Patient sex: M
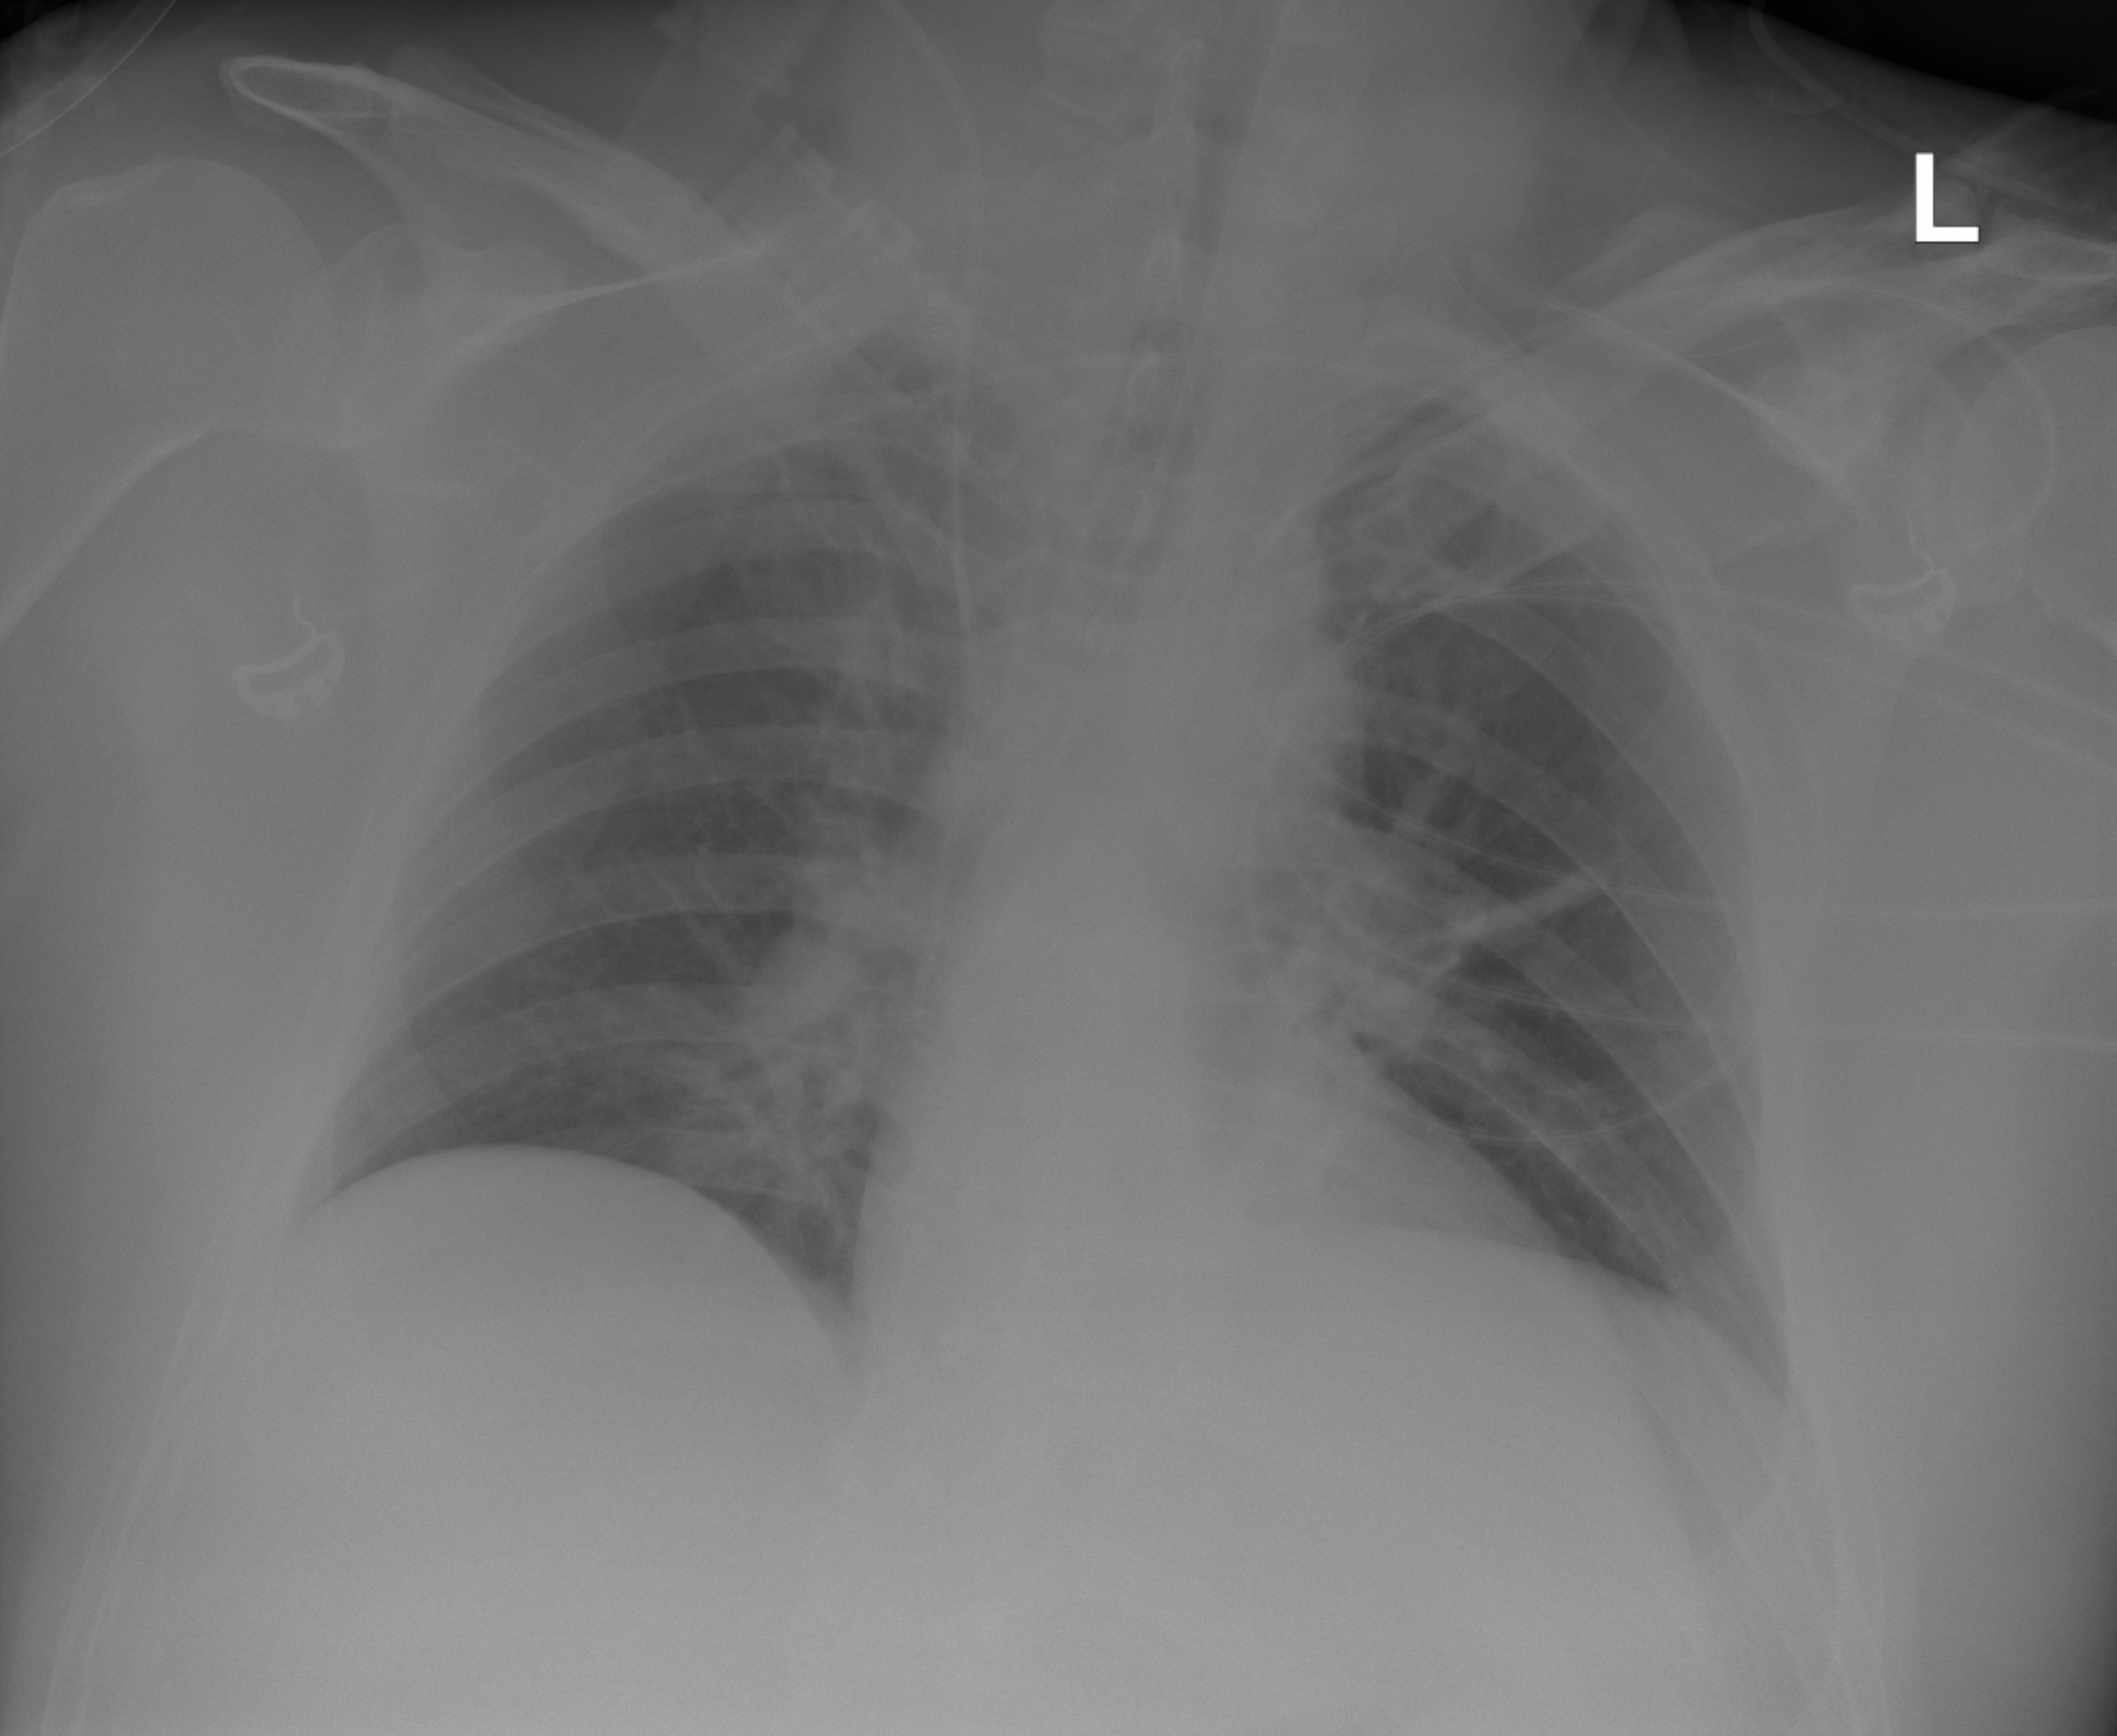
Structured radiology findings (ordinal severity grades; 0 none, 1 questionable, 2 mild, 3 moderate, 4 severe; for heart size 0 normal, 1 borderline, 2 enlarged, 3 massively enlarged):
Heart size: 0
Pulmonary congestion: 0
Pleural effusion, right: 0
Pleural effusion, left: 0
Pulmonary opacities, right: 0
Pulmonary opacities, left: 0
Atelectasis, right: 0
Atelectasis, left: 2